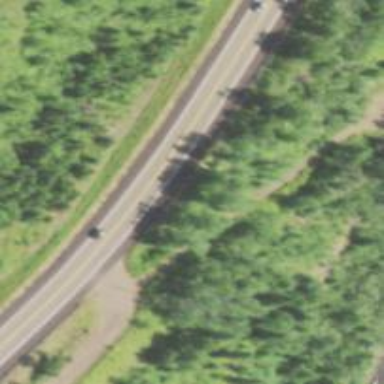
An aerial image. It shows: Asphalt road classified as trunk highway.